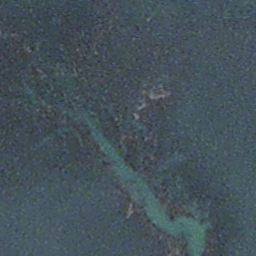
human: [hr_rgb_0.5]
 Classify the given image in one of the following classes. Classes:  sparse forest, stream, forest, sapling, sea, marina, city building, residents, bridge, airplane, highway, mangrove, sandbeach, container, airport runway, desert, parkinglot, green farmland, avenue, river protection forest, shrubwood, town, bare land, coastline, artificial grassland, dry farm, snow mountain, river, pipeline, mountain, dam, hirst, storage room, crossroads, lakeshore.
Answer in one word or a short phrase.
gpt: stream